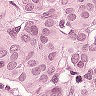
Metastatic tissue present: yes